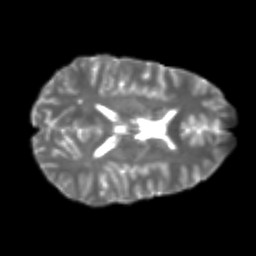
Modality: T2w
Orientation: axial
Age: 24
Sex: male
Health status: healthy
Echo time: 0.074 s